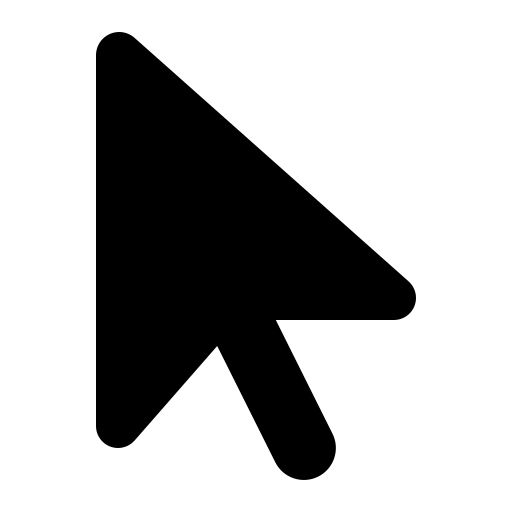
Tags: icon, FontAwesome, fa-icon, solid, arrow, pointer